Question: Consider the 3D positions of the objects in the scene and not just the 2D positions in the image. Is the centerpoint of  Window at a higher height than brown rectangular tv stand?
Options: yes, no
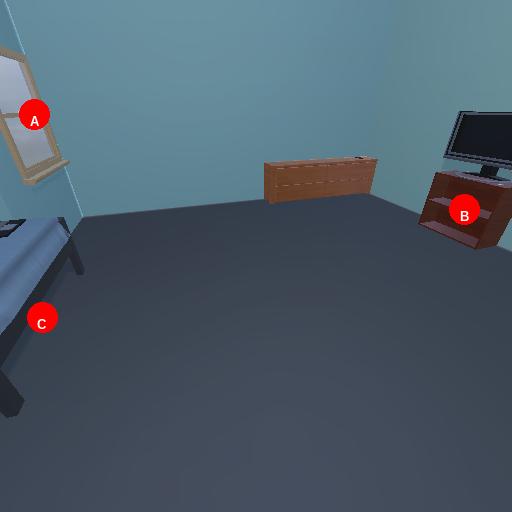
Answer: yes